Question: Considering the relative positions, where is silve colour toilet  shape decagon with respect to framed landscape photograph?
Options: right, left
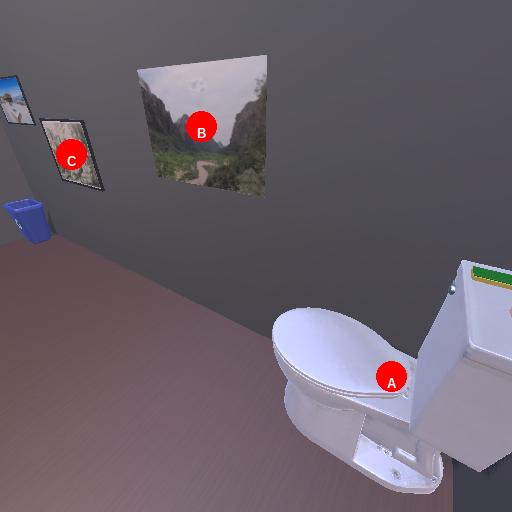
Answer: right